Question: What is the reading of this measurement?
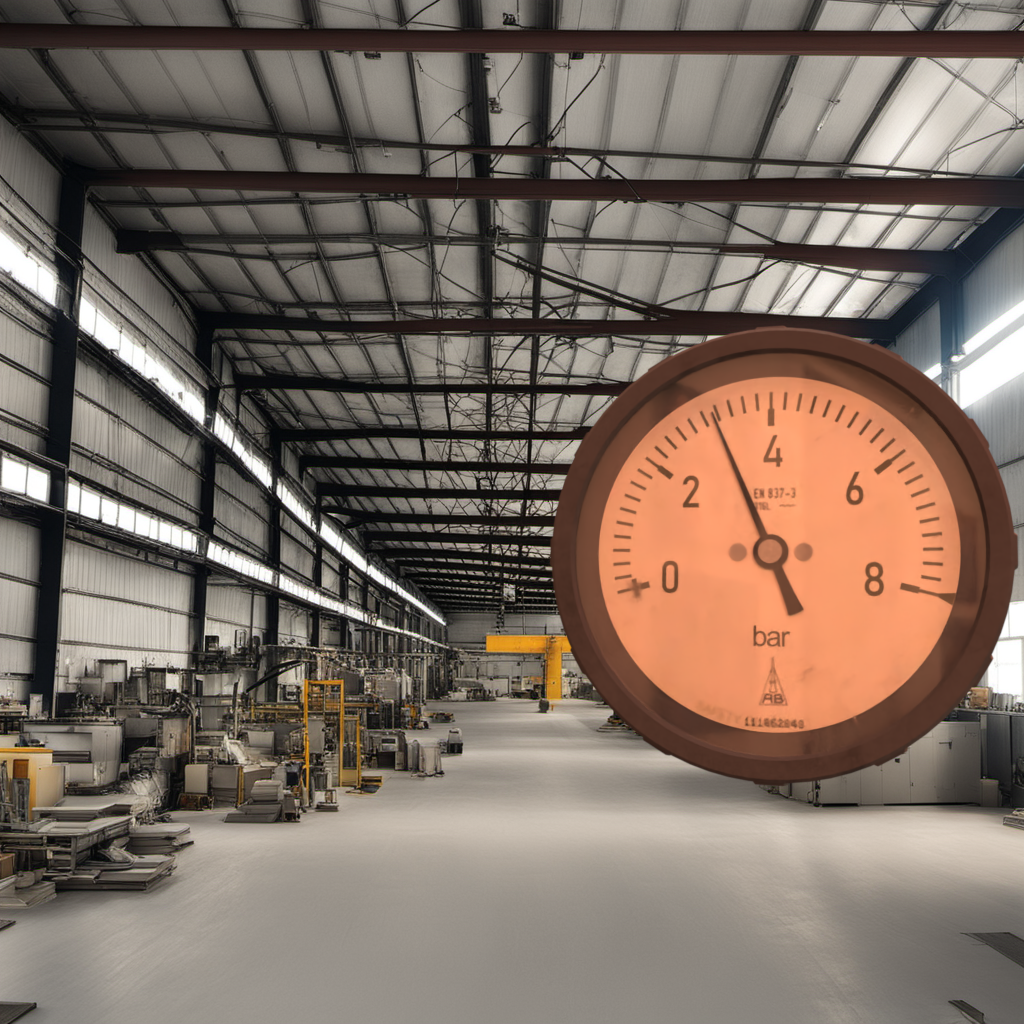
Answer: The result is 3.15
Question: What is the reading range of this measurement?
Answer: The range is from 0 to 8
Question: What is the minimum and maximum value of the measurement shown in the image?
Answer: The minimum value is 0 and the maximum value is 8